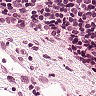
Metastatic tissue present: no